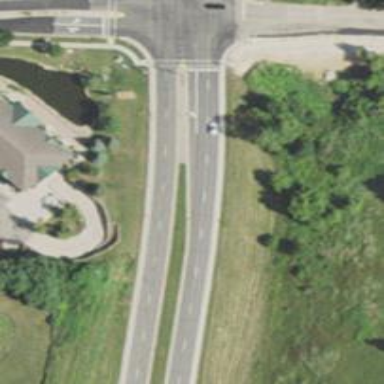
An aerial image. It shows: Tertiary road.